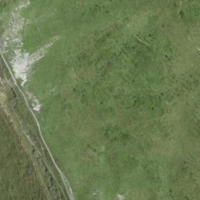
EUNIS habitat code: 23
Species observed at this site:
Podisma pedestris